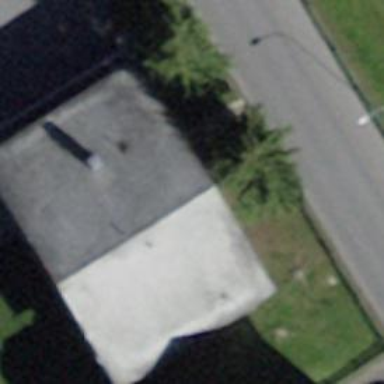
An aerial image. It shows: Building with tile roof.